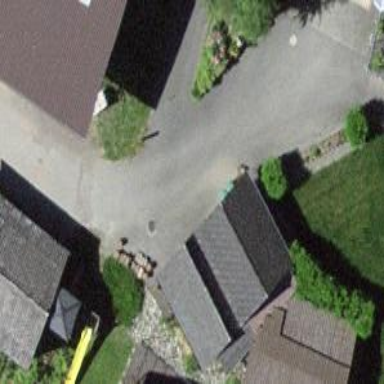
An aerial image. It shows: Shed.